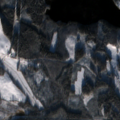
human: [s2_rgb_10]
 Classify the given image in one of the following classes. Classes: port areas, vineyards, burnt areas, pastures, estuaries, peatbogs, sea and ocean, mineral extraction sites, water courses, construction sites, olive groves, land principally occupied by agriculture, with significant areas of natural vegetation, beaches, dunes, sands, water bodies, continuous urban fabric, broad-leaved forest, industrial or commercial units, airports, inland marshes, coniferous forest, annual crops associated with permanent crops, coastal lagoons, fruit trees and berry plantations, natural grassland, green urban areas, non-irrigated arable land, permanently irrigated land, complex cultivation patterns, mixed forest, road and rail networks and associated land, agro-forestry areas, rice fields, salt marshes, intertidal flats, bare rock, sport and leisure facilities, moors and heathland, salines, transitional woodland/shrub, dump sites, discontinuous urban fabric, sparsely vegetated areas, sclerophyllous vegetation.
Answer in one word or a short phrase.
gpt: land principally occupied by agriculture, with significant areas of natural vegetation, coniferous forest, mixed forest, transitional woodland/shrub, water bodies